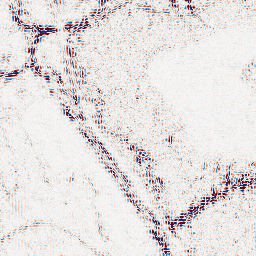
Category: wavelet
Decomposition family: wavelet_biorthogonal
Decomposition parameters: wavelet: bior5.5
level: 2
Upsampling method: sinc_hamming
Upsampling parameters: scale: 2
kernel_size: 4
Upsampling scale: 2